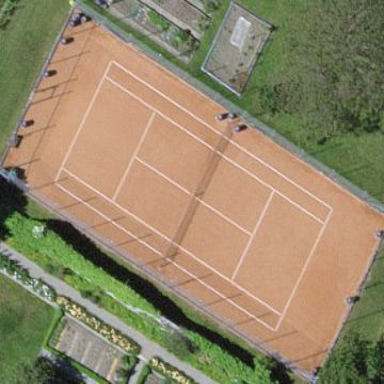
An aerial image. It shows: Tennis court on the leisure land pitch.